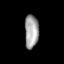
Tissue: lung
Cell type: Fibroblasts
Senescence score: 0.5677
Nuclear area (px): 455
Mean DAPI intensity: 161.93